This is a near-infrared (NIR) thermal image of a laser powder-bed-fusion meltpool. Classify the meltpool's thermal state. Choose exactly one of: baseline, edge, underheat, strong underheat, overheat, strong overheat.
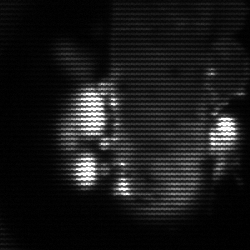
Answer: strong underheat